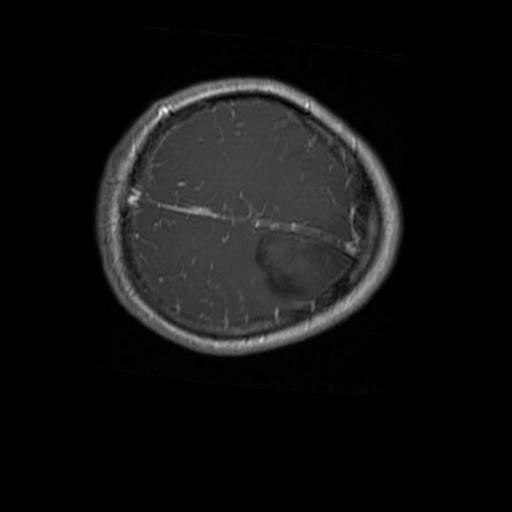
Label: brain_glioma